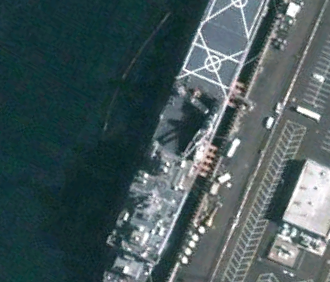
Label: combat